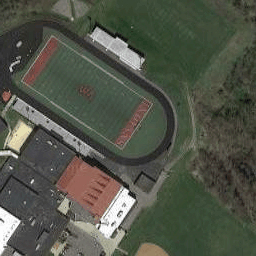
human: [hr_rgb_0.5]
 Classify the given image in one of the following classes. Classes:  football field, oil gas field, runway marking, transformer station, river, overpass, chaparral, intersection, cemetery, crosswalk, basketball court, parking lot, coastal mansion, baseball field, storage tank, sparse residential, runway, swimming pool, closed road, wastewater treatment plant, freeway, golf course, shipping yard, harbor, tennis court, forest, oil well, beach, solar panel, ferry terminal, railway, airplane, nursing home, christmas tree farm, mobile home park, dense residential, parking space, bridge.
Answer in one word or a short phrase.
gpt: football field